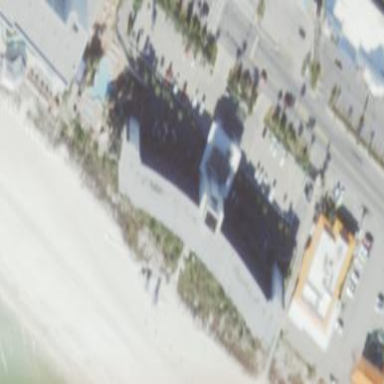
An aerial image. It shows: Hotel building.